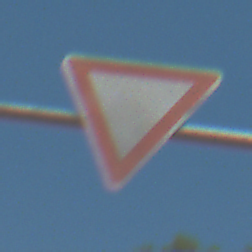
Verkehrszeichen: VorfahrtGewaehren
Umgebung: Outdoor, Nature
Tageszeit: Midday
Wetter: Clear
Licht: Natural
Jahreszeit: NotSpecified
Kontrast: HighContrast